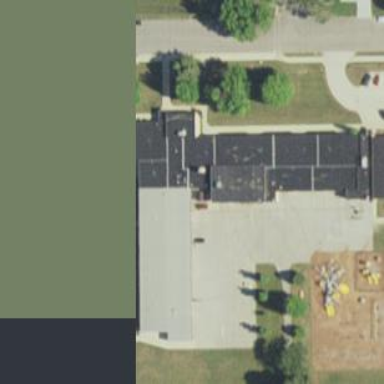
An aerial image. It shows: Paved schoolyard.